Interaction volume radius: 5 \u00c5
Interaction volume height: 10 \u00c5
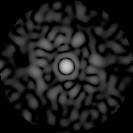
Disorder parameter: 0.851